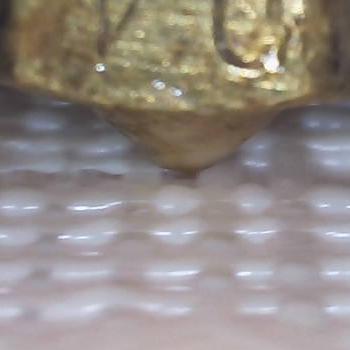
Flow rate: 42%